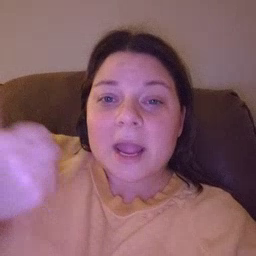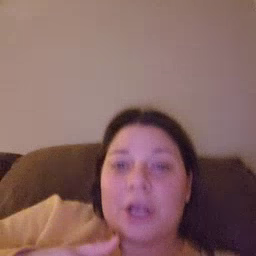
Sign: better